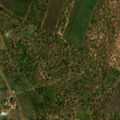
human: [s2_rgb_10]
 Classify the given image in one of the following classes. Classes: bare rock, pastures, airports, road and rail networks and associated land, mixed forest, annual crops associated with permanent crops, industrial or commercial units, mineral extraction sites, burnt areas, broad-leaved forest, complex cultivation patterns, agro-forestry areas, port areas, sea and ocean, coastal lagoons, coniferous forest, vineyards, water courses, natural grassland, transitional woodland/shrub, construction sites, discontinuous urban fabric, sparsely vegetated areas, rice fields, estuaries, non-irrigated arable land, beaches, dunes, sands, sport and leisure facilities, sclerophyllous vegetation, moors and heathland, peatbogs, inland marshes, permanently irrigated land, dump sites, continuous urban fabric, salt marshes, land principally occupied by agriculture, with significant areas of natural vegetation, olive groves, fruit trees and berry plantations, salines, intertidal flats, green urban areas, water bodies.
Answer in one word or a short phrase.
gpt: olive groves, complex cultivation patterns, agro-forestry areas